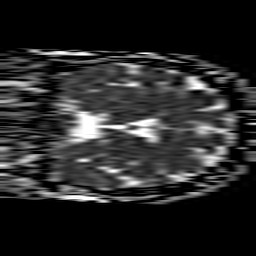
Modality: ADC
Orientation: coronal
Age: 47
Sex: female
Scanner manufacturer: philips
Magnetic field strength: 1.5 T
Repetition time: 3.847 s
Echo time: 0.09719 s